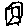
Label: square